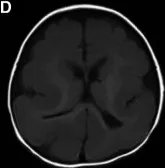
T1-weighted sagittal.
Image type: radiology (mri)